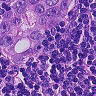
Metastatic tissue present: yes